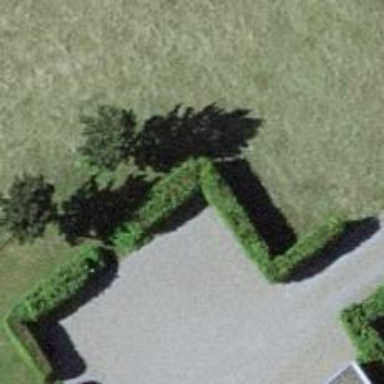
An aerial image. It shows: Hedge acting as barrier.